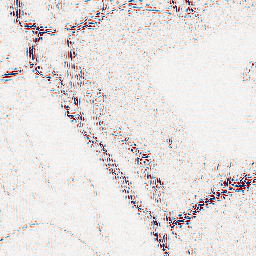
Category: wavelet
Decomposition family: wavelet_dwt
Decomposition parameters: wavelet: coif2
level: 2
Upsampling method: lanczos
Upsampling parameters: scale: 4
Upsampling scale: 4